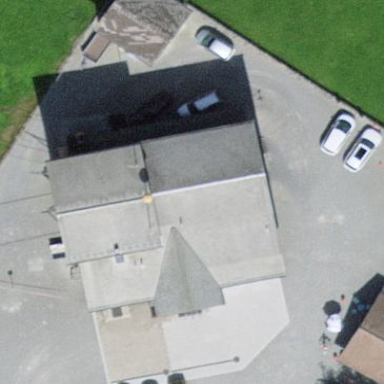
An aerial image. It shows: Transportation building.